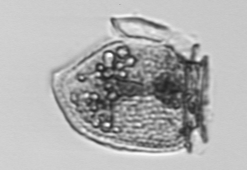
Label: Dinophysis_norvegica